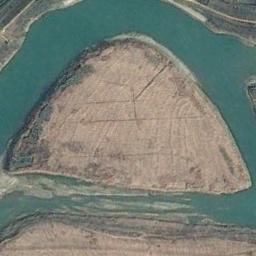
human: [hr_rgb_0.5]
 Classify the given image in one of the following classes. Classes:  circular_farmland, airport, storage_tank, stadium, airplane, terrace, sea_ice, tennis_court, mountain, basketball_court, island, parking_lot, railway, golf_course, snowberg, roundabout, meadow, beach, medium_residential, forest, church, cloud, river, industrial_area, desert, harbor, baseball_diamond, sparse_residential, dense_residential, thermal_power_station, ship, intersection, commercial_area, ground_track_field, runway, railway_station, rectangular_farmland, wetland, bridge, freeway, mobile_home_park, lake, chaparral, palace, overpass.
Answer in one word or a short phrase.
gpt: island